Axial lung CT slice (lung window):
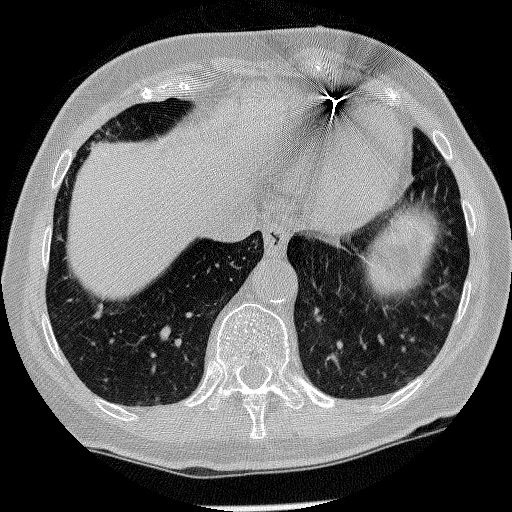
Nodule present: no